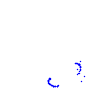
Particle: kaon